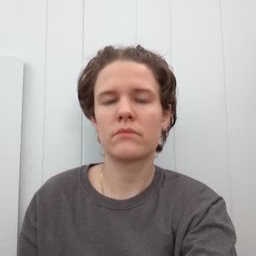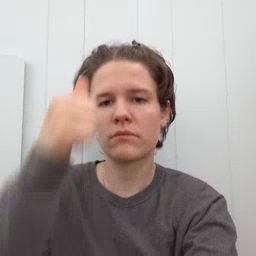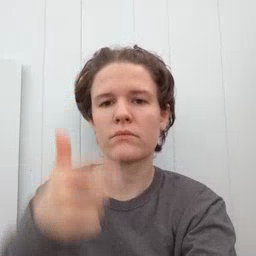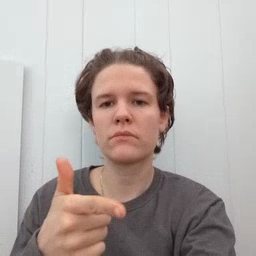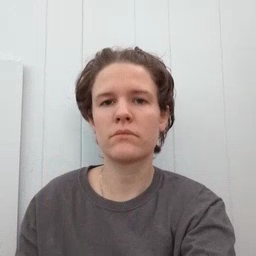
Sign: brother